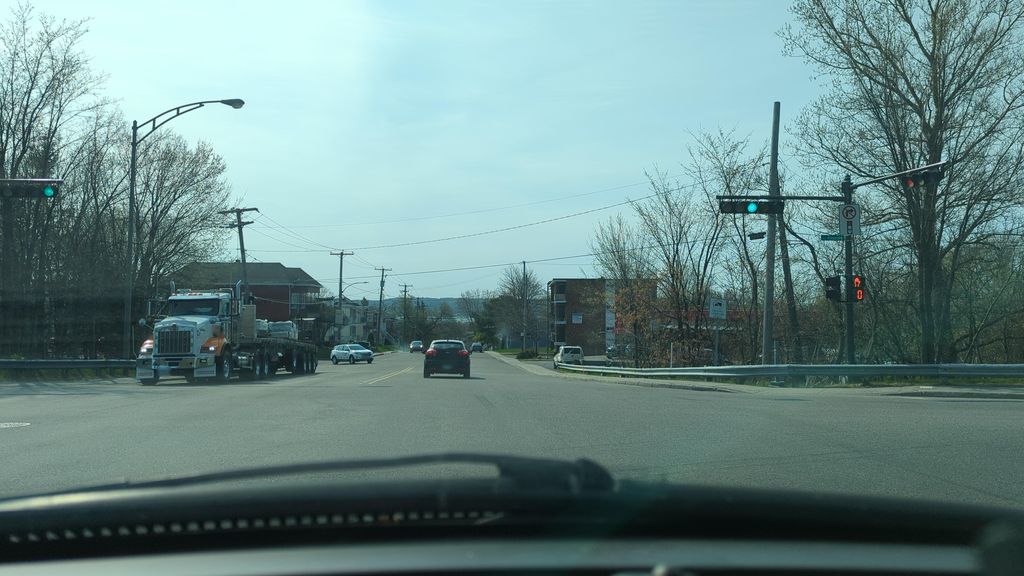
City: quebec_city